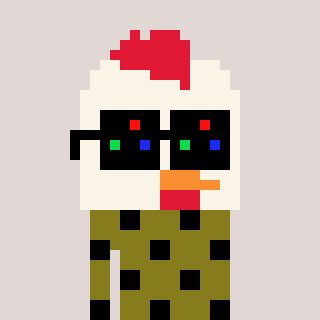
a pixel art character with square black sunglasses, a chicken-shaped head and a gunk-colored body on a warm background